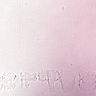
Metastatic tissue present: no